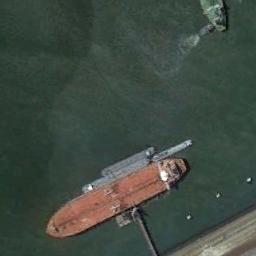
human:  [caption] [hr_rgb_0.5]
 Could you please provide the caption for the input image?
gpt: There are several ships at sea .

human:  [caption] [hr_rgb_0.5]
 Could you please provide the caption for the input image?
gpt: There are two ships in the green water on the shore .

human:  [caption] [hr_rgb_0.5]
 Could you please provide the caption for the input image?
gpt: An orange tanker docked by the dock, With a few boats next to it .

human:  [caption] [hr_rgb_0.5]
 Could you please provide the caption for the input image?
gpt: The orange cargo ship is docked at the dock and the water is dark green .

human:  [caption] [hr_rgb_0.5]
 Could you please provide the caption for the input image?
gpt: The red ship is at the harbor .